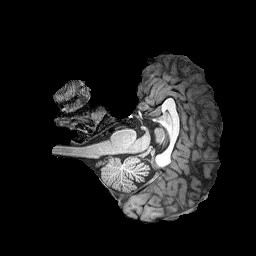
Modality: T1w
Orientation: axial
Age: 29
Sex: male
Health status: healthy